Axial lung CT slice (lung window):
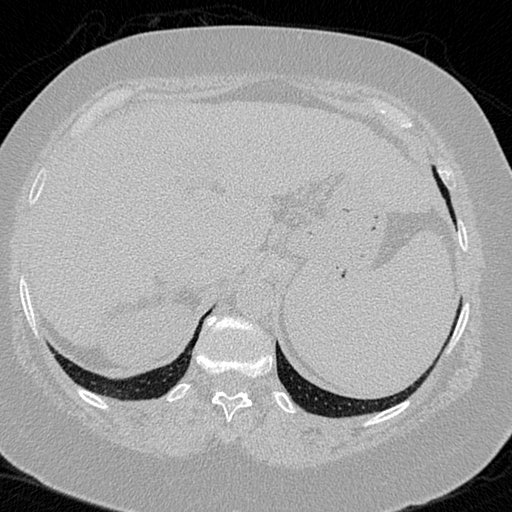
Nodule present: no